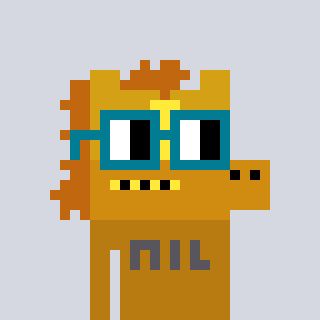
a pixel art character with square dark green glasses, a yellow horse-shaped head and a gold-colored body on a cool background